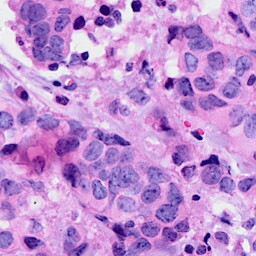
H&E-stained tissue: Breast